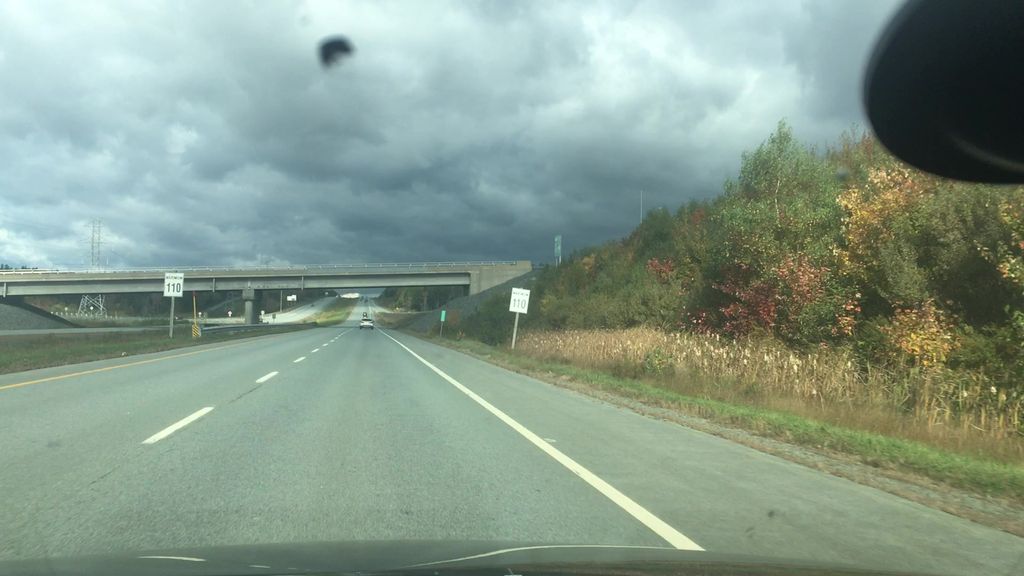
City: halifax